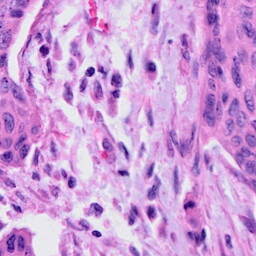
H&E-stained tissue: Cervix